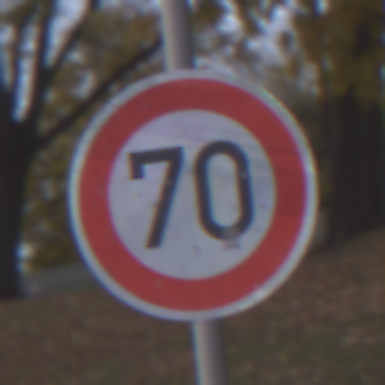
Verkehrszeichen: Geschwindigkeit70
Umgebung: Outdoor, Urban
Tageszeit: MorningAfternoon
Wetter: Overcast
Licht: Natural
Jahreszeit: NotSpecified
Kontrast: LowContrast